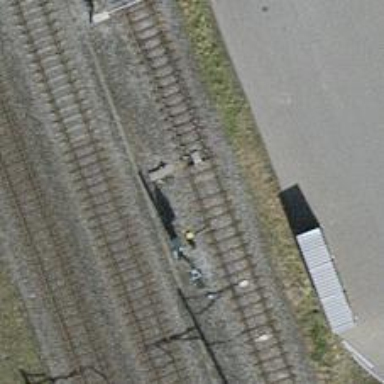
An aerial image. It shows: Railway switch.